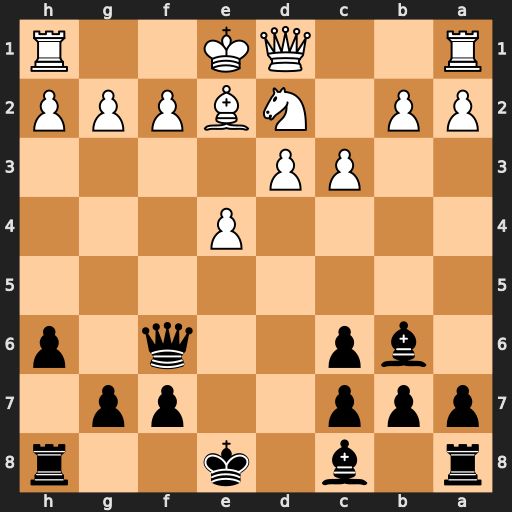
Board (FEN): r1b1k2r/ppp2pp1/1bp2q1p/8/4P3/2PP4/PP1NBPPP/R2QK2R
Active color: b
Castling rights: KQkq
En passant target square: -
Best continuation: Qxf2#